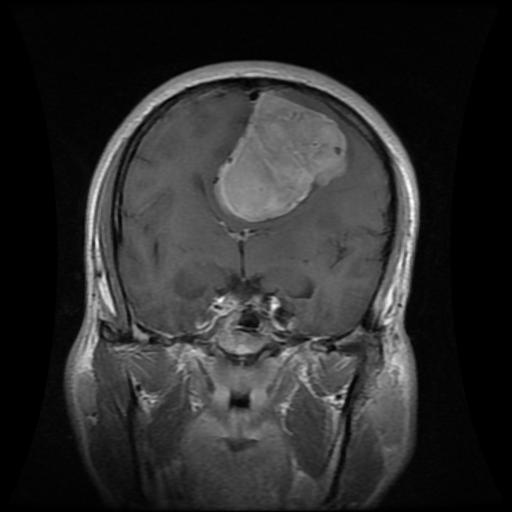
Label: meningioma